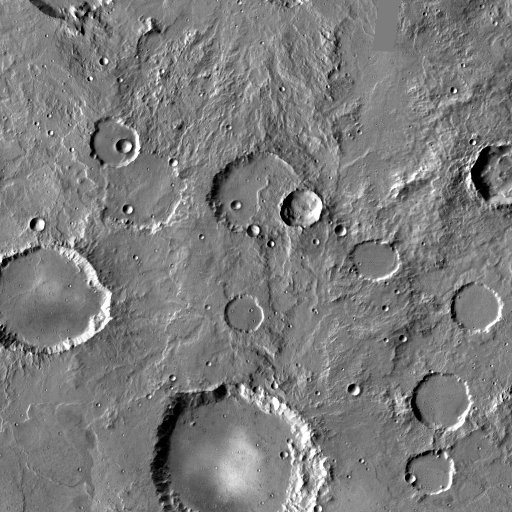
Crater classes present: Background, Other, Layered, Buried